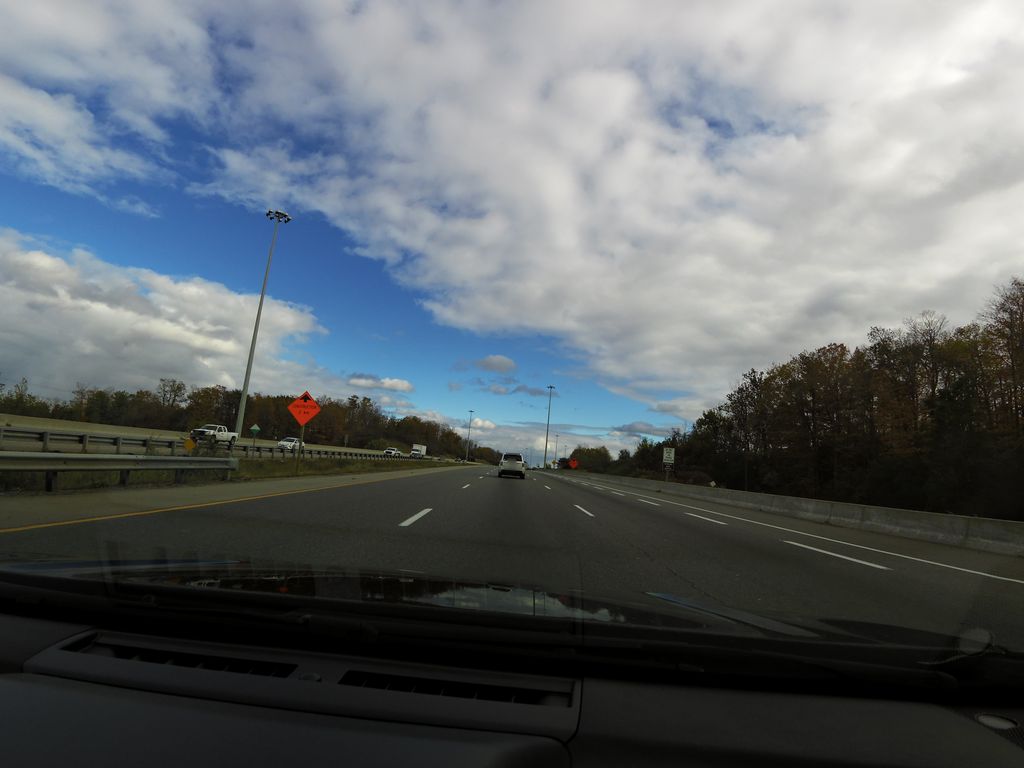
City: kitchener-waterloo